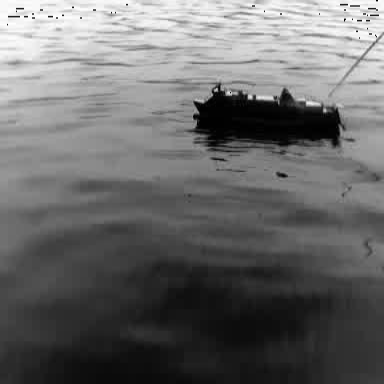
There is a container_ship in the infrared image.